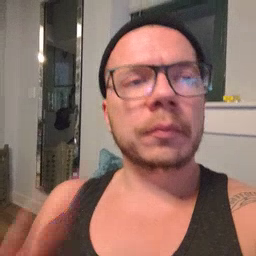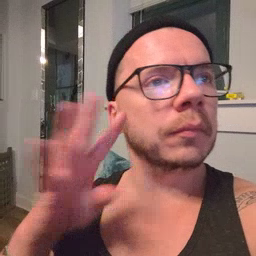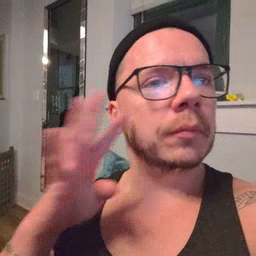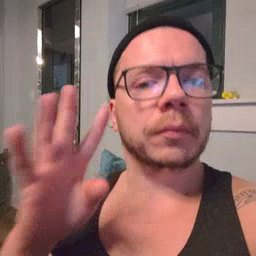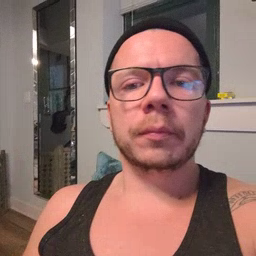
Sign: noisy